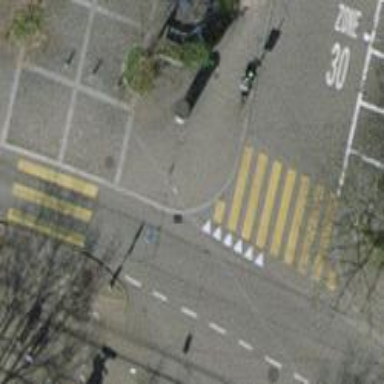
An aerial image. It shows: Kerb serving as barrier.